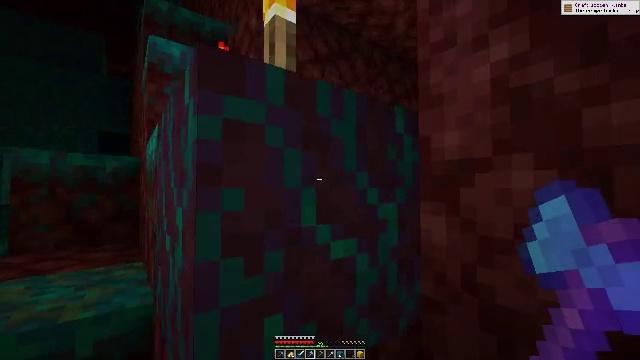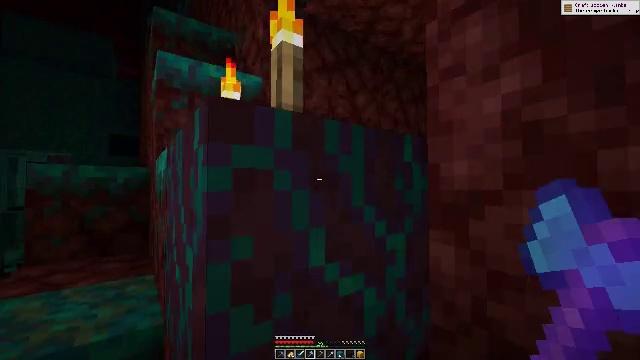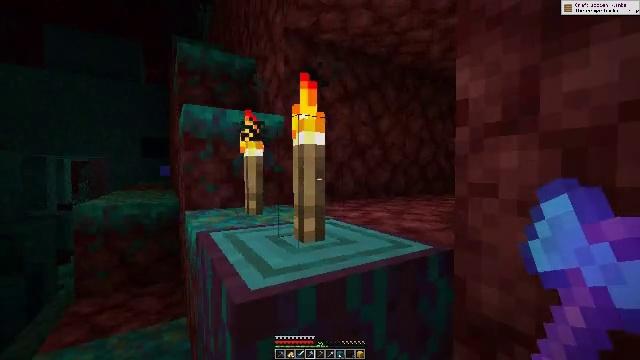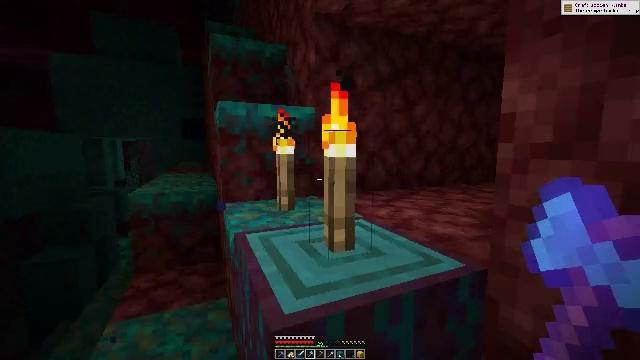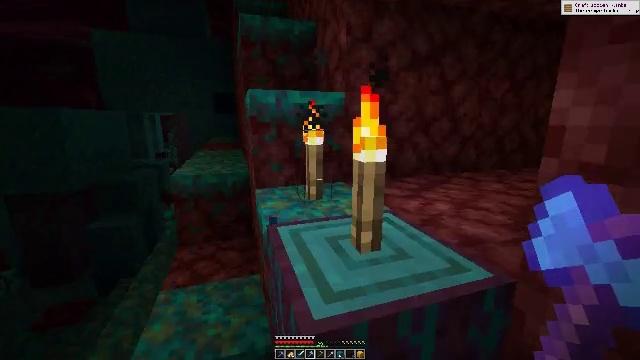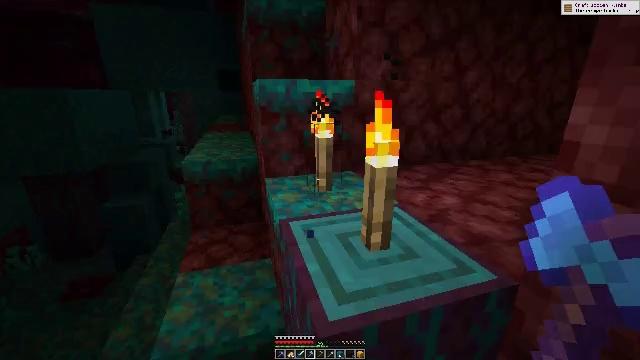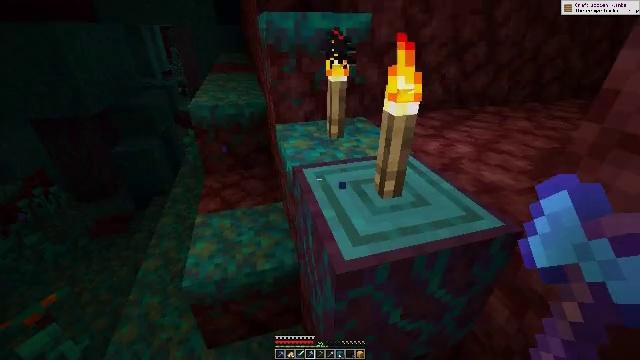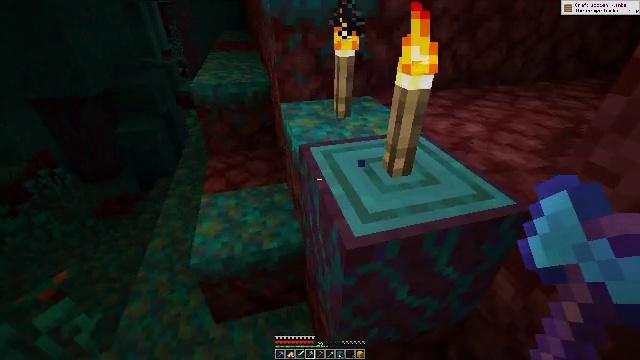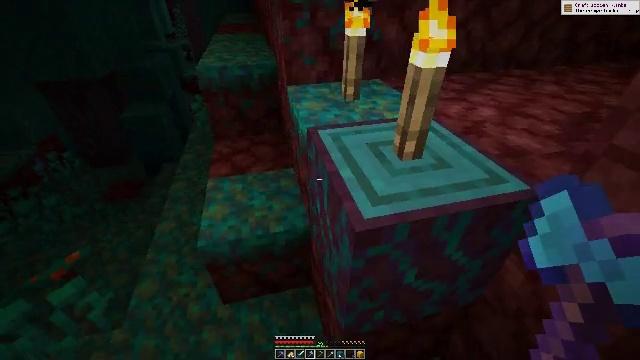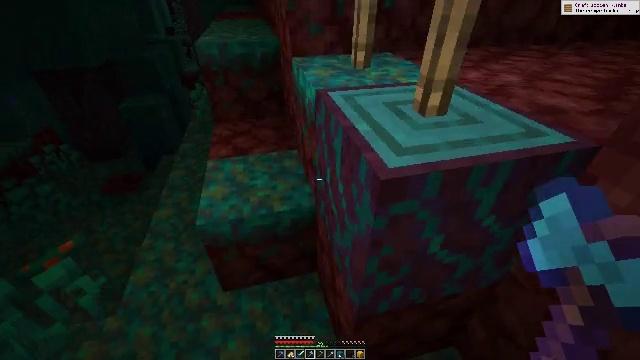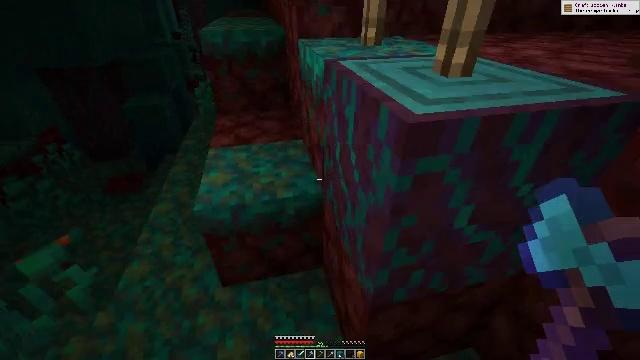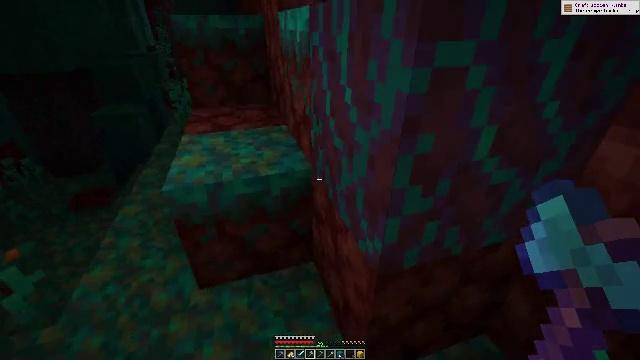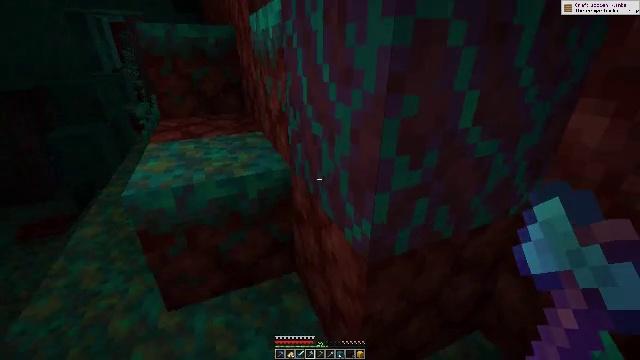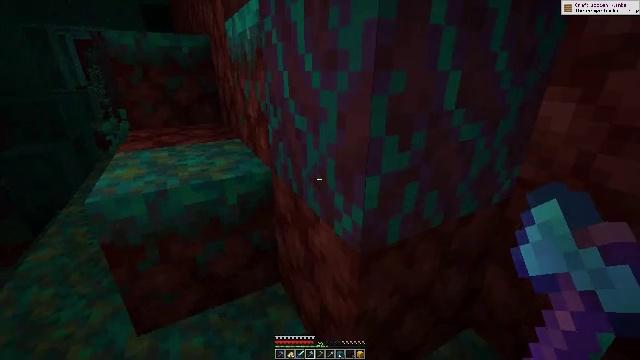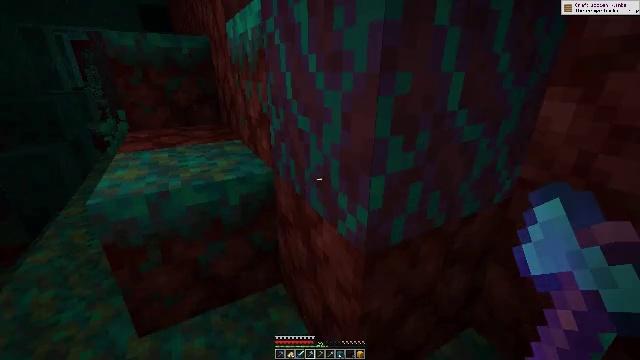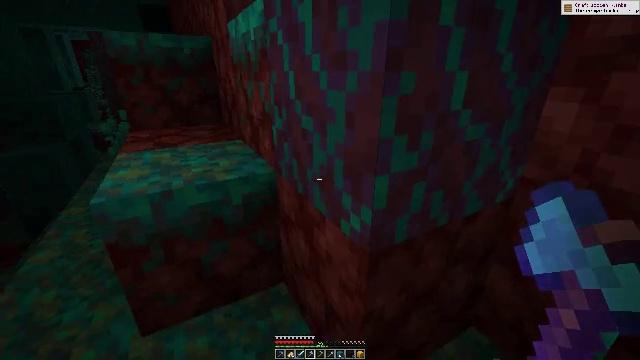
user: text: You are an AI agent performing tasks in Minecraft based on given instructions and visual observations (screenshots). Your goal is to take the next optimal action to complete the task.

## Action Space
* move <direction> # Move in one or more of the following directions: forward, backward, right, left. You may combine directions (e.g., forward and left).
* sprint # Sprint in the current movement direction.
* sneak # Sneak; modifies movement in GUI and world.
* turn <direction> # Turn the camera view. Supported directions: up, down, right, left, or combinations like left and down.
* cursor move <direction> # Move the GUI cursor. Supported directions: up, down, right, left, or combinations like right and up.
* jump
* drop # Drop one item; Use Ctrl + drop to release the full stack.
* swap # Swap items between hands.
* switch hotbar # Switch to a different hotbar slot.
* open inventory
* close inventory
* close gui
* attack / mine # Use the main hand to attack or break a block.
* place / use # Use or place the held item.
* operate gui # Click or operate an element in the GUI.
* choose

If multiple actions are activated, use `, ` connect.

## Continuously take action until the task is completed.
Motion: motion action
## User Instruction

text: Collect warped stem for crafting.
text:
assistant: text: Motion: turn left, jump
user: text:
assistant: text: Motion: turn left and down, jump
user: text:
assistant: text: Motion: turn left and down, jump
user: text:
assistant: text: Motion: move left, turn left and down, jump
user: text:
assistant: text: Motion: move left, turn left and down
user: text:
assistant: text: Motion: move left, turn left and down
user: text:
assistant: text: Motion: turn down
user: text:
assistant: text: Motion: turn left and down
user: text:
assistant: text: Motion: no_op
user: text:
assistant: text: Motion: turn up
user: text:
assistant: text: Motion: turn right and up
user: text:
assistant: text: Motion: turn right and up
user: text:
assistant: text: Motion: turn right and up
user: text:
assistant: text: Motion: no_op
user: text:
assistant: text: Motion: no_op
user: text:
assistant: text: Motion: turn right and up
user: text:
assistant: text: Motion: turn right and up
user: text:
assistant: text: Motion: turn right and up, attack / mine
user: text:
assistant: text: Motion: attack / mine
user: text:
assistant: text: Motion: attack / mine
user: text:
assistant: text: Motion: attack / mine
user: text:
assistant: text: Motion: turn left, attack / mine
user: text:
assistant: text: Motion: turn left, attack / mine
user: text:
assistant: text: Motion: attack / mine